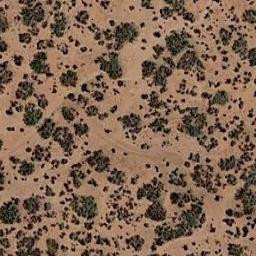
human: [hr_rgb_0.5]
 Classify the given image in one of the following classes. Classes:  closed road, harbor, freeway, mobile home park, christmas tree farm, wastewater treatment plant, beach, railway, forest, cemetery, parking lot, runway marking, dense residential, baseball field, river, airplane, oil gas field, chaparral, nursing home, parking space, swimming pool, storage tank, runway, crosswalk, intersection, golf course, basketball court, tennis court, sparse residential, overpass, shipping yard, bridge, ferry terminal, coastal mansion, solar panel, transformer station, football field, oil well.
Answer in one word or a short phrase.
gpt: chaparral